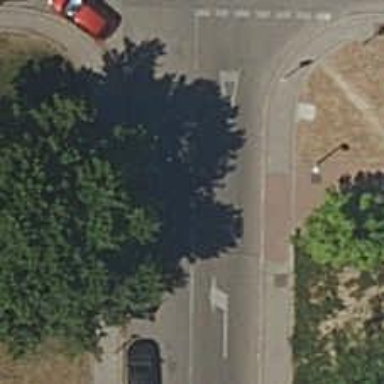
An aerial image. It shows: Unmarked crossing on the road.